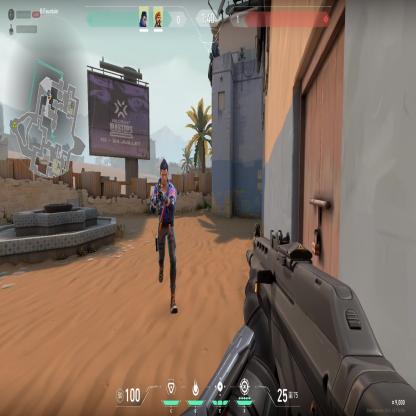
Label: teammate